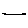
Label: line